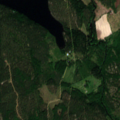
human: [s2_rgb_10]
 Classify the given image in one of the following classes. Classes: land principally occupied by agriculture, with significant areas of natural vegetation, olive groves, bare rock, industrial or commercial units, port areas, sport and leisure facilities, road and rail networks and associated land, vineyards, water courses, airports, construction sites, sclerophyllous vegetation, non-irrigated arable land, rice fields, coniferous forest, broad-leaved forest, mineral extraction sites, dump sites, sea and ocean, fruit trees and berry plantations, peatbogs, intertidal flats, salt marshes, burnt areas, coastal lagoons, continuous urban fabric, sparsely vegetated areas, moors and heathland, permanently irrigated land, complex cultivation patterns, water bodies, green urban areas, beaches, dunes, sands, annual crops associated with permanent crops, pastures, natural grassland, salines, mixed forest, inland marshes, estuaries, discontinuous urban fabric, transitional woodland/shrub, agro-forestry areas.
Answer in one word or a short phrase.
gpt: coniferous forest, transitional woodland/shrub